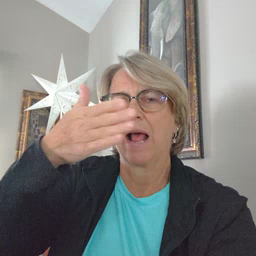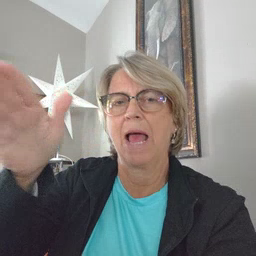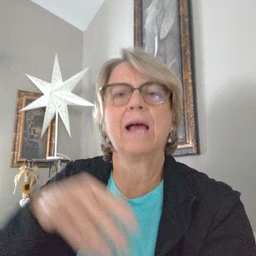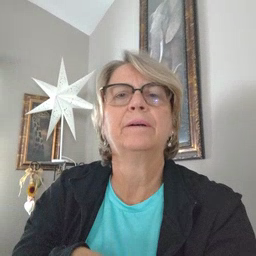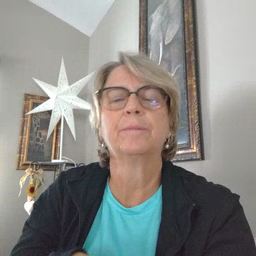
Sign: flag